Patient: sex F, age 26
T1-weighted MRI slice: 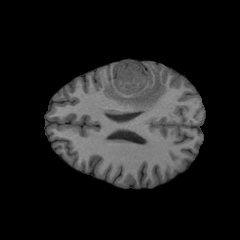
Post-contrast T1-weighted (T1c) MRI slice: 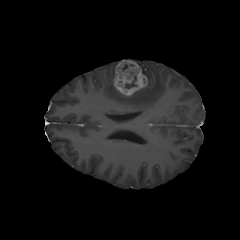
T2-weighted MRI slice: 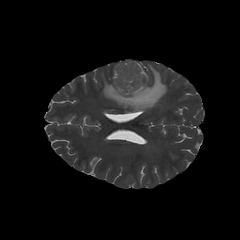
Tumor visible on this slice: yes
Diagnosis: Glioblastoma, IDH-wildtype
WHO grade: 4